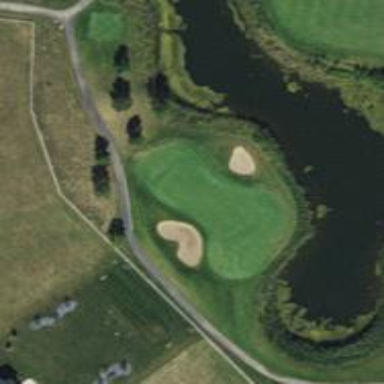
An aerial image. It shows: View of golf hole.